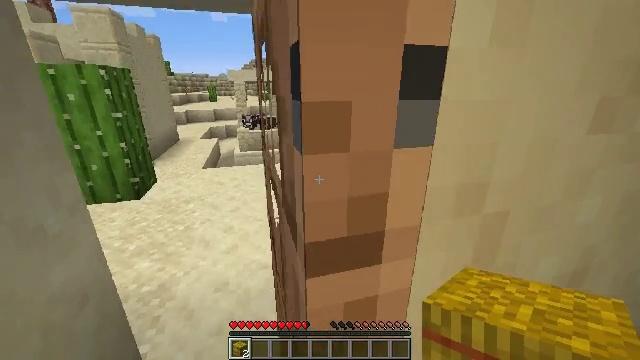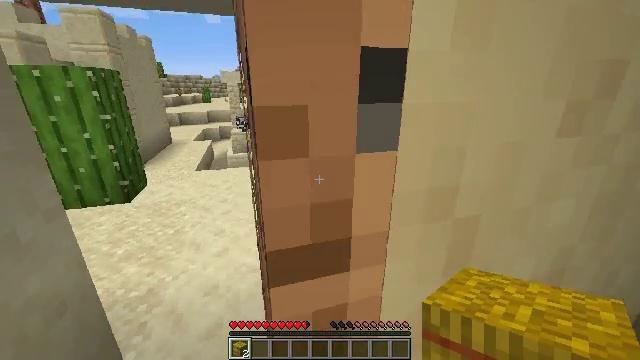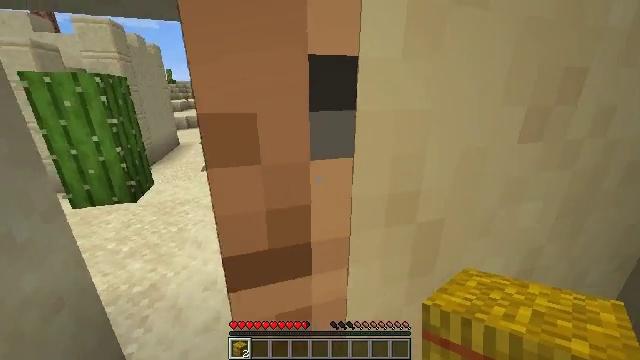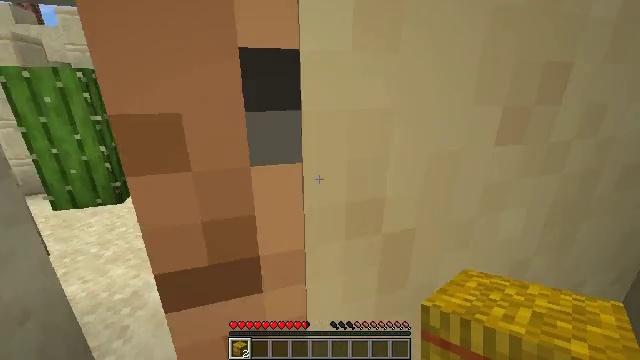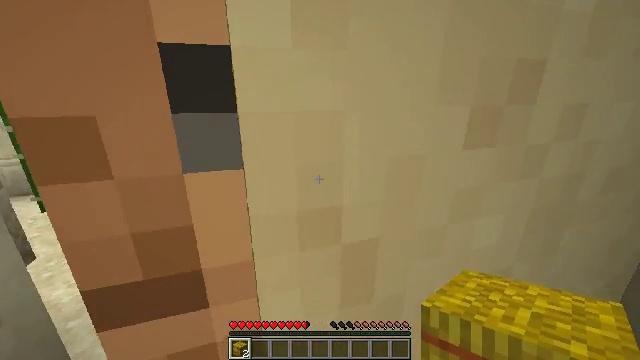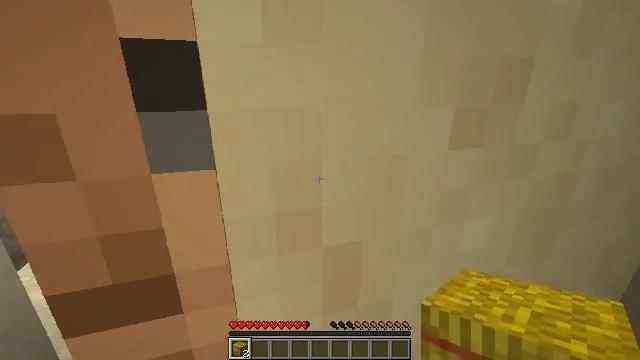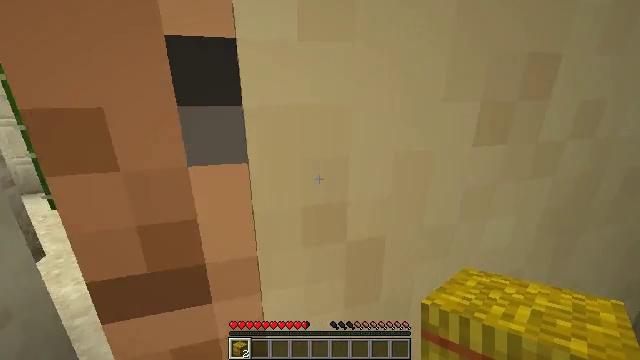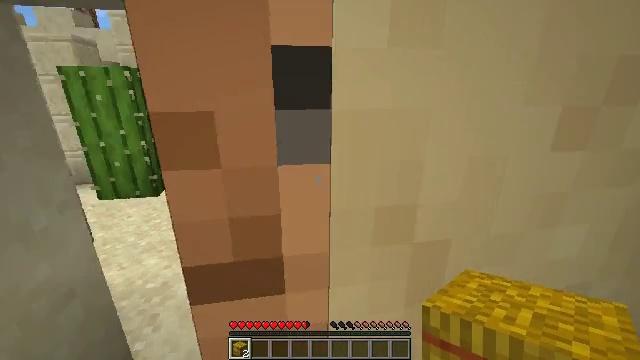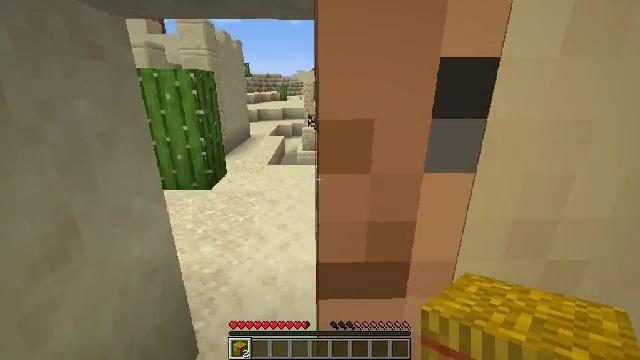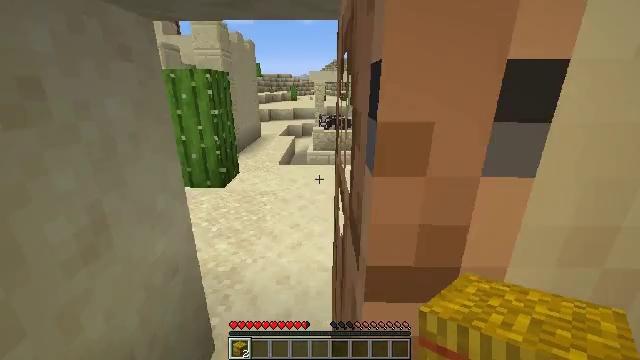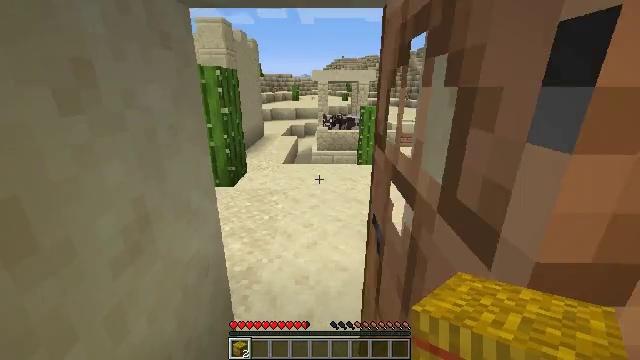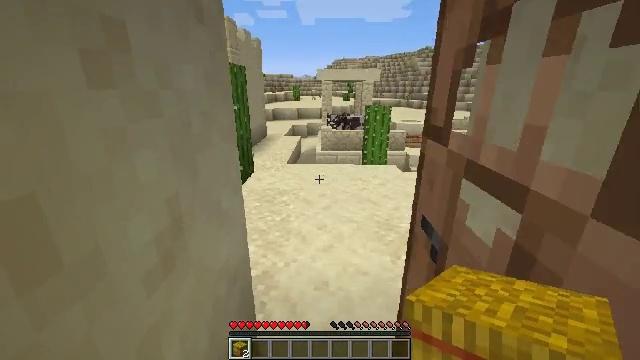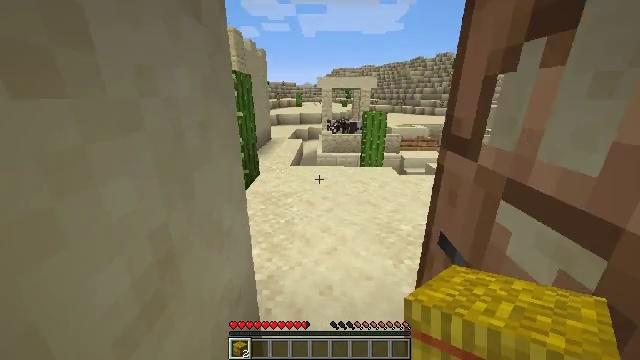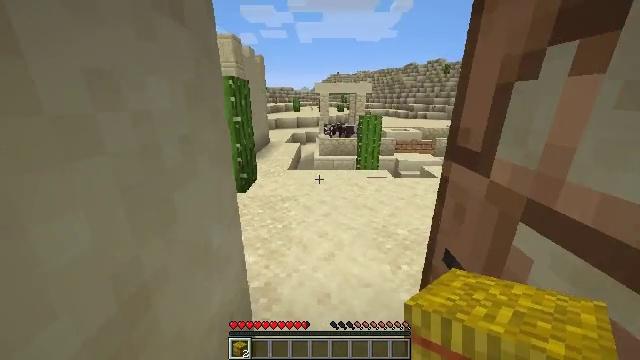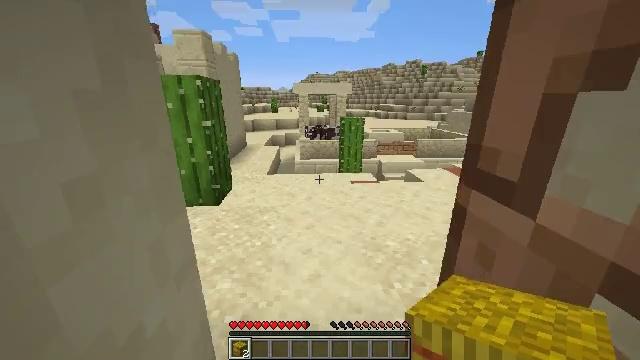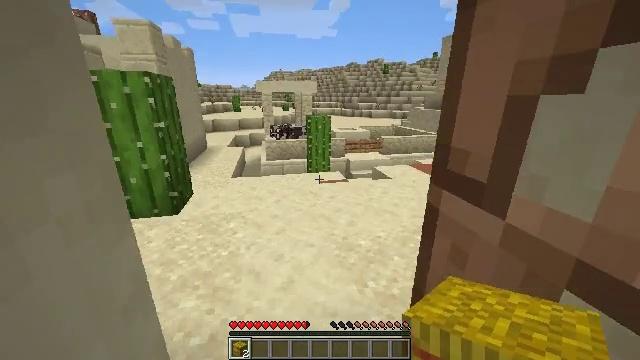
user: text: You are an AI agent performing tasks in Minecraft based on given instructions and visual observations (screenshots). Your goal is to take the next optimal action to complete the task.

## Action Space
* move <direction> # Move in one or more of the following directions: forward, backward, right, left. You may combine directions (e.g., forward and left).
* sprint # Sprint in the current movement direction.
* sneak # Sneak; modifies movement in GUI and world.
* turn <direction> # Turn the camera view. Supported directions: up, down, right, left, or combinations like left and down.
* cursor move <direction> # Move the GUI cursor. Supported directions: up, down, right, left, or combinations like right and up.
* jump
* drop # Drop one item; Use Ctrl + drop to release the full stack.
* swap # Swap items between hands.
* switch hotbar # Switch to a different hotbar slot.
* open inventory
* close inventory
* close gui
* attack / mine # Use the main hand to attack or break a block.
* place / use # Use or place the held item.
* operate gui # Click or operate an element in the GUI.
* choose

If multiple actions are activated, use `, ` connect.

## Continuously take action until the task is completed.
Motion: motion action
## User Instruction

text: Remove a hay block from the inventory.
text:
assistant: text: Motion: move forward, sprint, turn right
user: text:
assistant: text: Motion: move forward, sprint
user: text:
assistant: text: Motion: move forward, sprint
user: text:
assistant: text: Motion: move forward, sprint
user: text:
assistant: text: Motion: move forward and move left, sprint
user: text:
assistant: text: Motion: move forward and move left, sprint, turn left
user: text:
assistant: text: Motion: move forward and move left, sprint, turn left
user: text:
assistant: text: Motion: move forward and move left, sprint, turn left
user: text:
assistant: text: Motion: move forward and move left, sprint, turn left
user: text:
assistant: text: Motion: move forward and move left, sprint
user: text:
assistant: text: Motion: move forward and move left, sprint
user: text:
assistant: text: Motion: move forward and move left, sprint
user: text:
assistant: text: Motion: move forward and move left, sprint
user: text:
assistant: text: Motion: move forward and move left, sprint, turn right
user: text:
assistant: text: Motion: move forward, sprint, turn right
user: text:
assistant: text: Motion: move forward, sprint, turn right
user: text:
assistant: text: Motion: move forward, sprint, turn right and up
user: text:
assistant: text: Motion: move forward, sprint, turn right
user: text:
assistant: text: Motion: move forward, sprint
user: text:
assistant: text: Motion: move forward, sprint, turn right
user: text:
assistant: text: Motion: move forward, sprint, turn right and up
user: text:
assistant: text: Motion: move forward, sprint, turn right and up
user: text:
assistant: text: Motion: move forward, sprint, turn right and up
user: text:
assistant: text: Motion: move forward, sprint, turn right and up
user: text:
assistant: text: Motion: move forward, sprint, turn right
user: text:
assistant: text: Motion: move forward, sprint
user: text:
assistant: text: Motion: move forward, sprint
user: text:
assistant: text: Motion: move forward, sprint
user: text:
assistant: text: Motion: move forward and move left, sprint
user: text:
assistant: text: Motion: move forward and move left, sprint